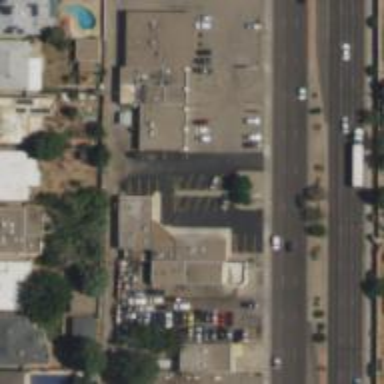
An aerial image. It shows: Sidewalk.